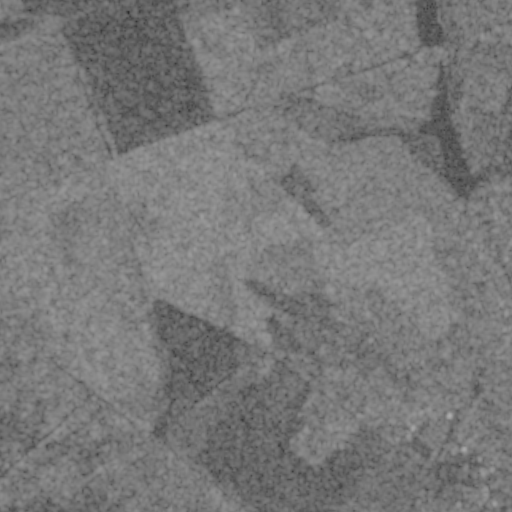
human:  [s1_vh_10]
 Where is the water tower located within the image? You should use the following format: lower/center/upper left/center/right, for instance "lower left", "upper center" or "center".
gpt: The water tower is located in the lower right of the image.
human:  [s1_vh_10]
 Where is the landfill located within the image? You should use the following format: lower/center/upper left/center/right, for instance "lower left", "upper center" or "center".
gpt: There is no landfill in the image.

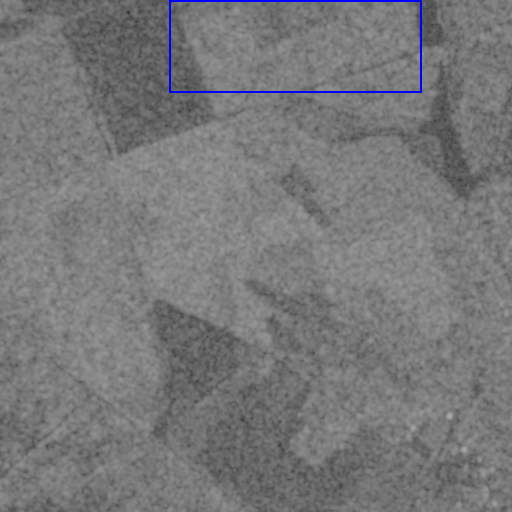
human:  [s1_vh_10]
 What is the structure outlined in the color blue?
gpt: The structure outlined in blue is a crop field.
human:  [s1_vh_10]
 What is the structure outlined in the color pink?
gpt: There is no pink outline.